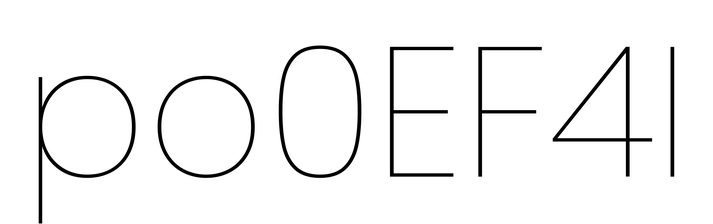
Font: Poppins-Thin